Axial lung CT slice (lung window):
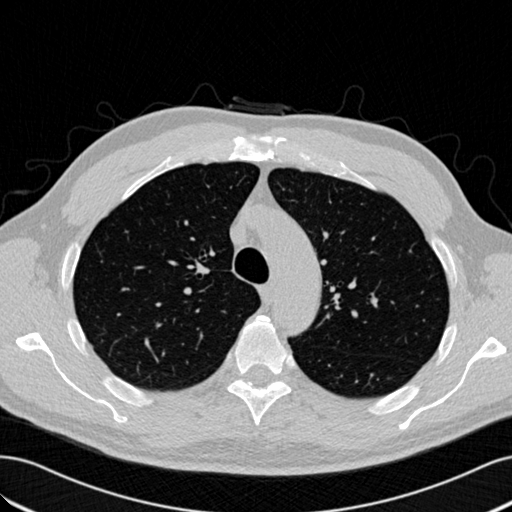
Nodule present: no